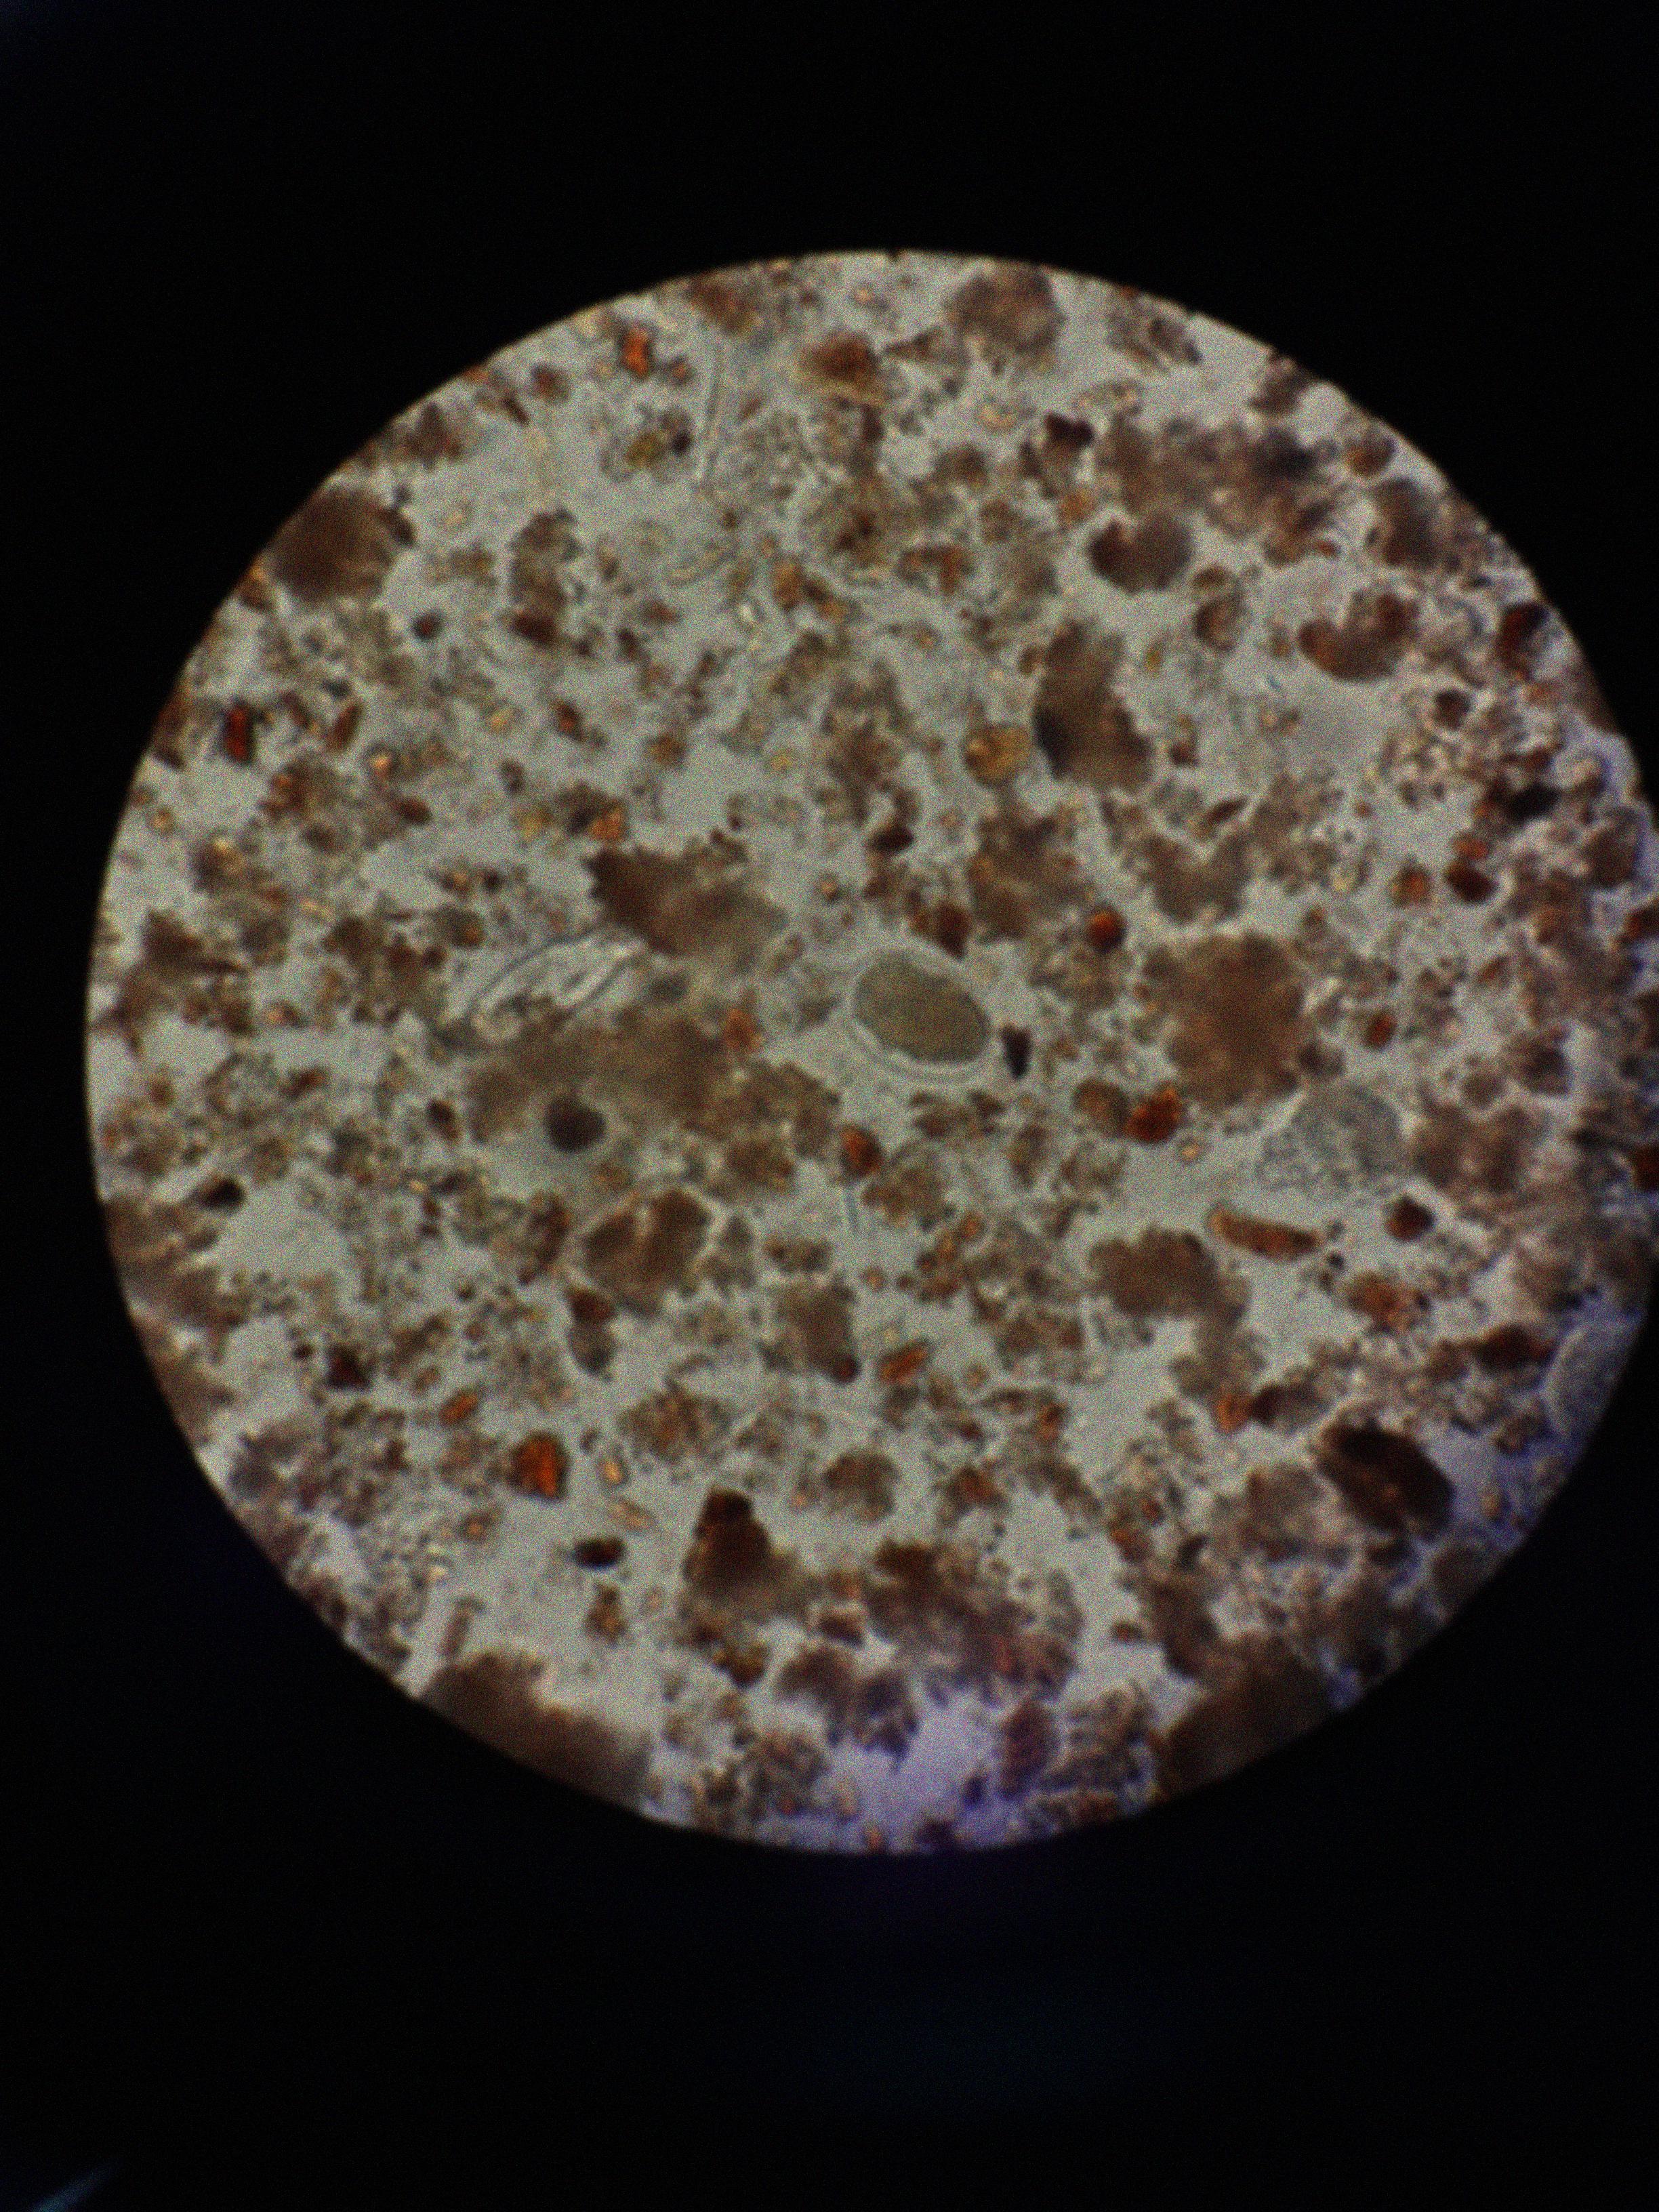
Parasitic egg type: Hookworm egg